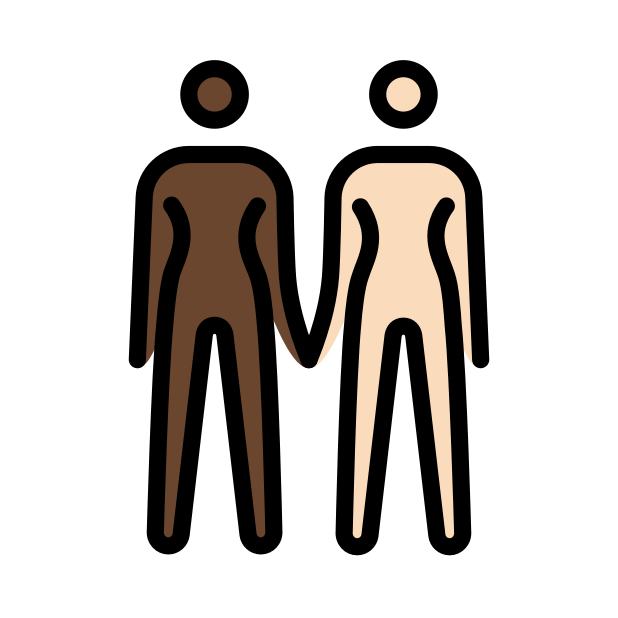
women holding hands: dark skin tone, light skin tone